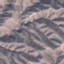
Label: HerbaceousVegetation